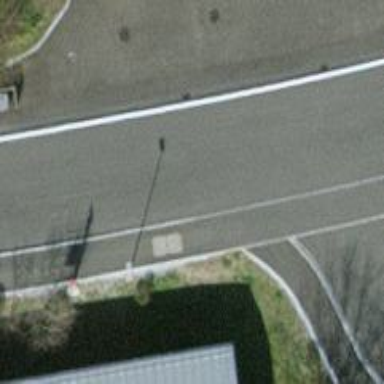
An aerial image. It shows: Bus stop with platform for public transport.